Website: apple
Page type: account-selection
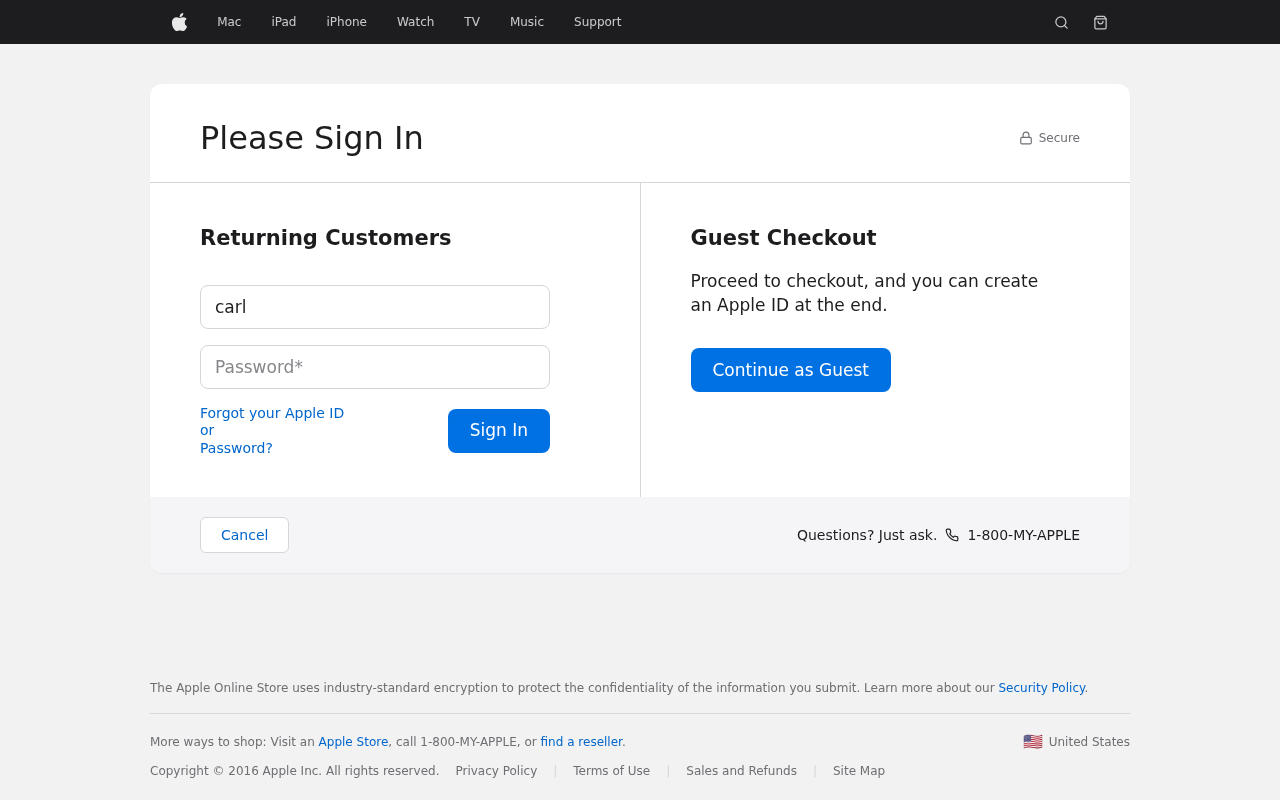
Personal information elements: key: PII_LOGIN_USERNAME
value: carlagarcia71